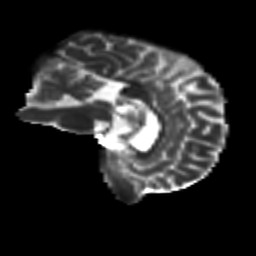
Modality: T2w
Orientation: sagittal
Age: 40
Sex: male
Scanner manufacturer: siemens
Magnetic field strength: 3 T
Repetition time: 8.6 s
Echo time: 0.095 s